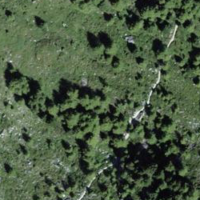
EUNIS habitat code: 41
Species observed at this site:
Pyrgus malvoides
Bartsia alpina
Parnassia palustris
Dryas octopetala